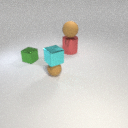
small brown rubber sphere in front of large red metal cylinder